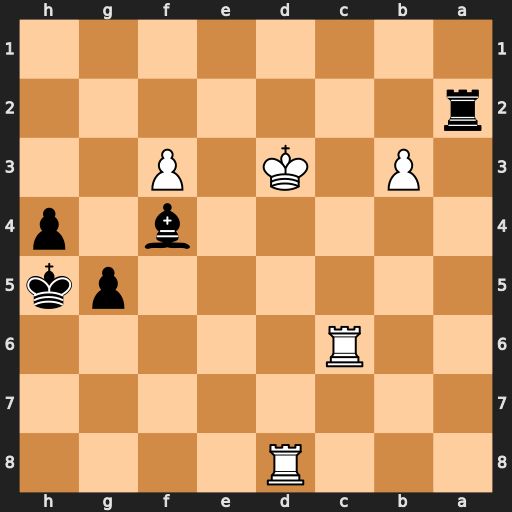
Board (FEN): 3R4/8/2R5/6pk/5b1p/1P1K1P2/r7/8
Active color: b
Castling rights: -
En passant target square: -
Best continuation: Rd2+ Ke4 Rxd8